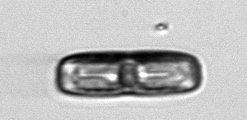
Label: Ephemera